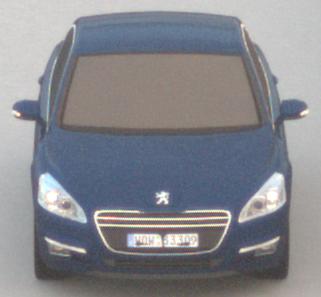
Make: Peugeot
Model: 508 120 VTi
Detailed model: 508 (I) Limousine
Model produced from: 2011/03
Model produced until: 2014/05
Doors: 4
Color: blue
Road condition: dry road
Daytime: sunrise or sunset
Contrast: low contrast